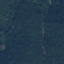
Label: Forest